Aerial crown-view tile of a tropical tree (Barro Colorado Island, Panama), acquired 20241112:
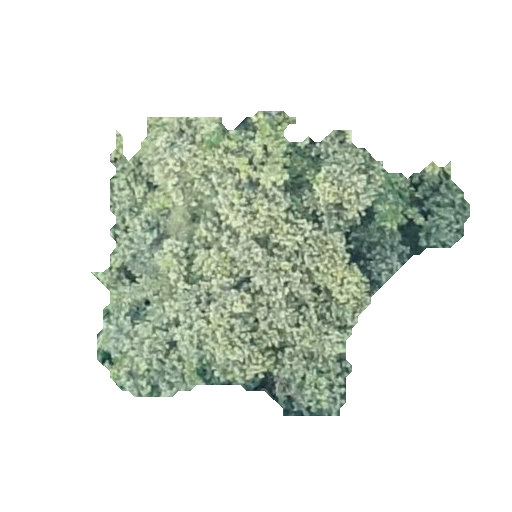
Species: Luehea seemannii
GBIF accepted scientific name: Luehea seemannii
Crown area: 119.701 m²